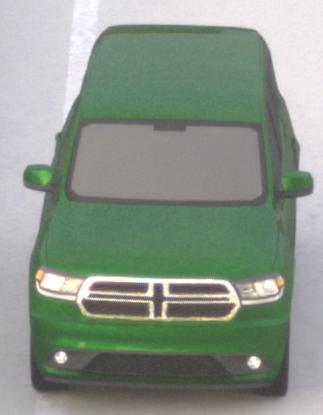
Make: Dodge
Model: Durango
Detailed model: Gen. 3
Model produced from: 2010
Doors: 5
Color: green
Road condition: dry road
Daytime: sunrise or sunset
Contrast: low contrast